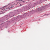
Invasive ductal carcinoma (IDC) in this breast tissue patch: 0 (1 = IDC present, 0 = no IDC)